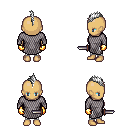
a pixel art fantasy rpg character, female body template, human, tanned skin, chain mail, white pants, white mohawk hairstyle, gold gloves, dagger, four views (front, back, left, right), 2x2 character sprite sheet, small pixel art, hard edges, no anti-aliasing